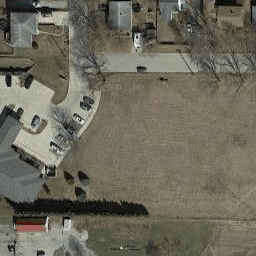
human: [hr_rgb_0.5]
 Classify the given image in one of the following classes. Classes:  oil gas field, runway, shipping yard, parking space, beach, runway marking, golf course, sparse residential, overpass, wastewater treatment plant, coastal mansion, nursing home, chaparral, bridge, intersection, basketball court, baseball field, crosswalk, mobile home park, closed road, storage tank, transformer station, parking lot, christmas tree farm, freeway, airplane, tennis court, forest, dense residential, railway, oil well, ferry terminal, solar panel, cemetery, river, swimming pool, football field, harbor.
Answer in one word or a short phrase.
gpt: nursing home